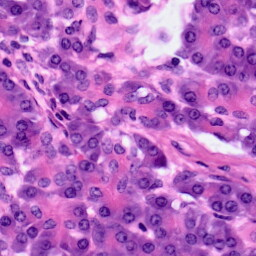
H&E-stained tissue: Pancreatic